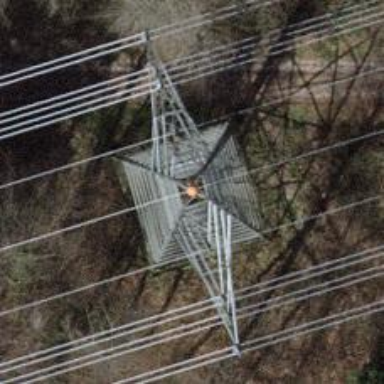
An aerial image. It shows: Power tower.